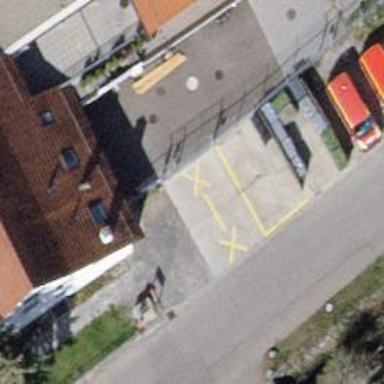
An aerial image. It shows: Ambulance station for emergencies.